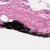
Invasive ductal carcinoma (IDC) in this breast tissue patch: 0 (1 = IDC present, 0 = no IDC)